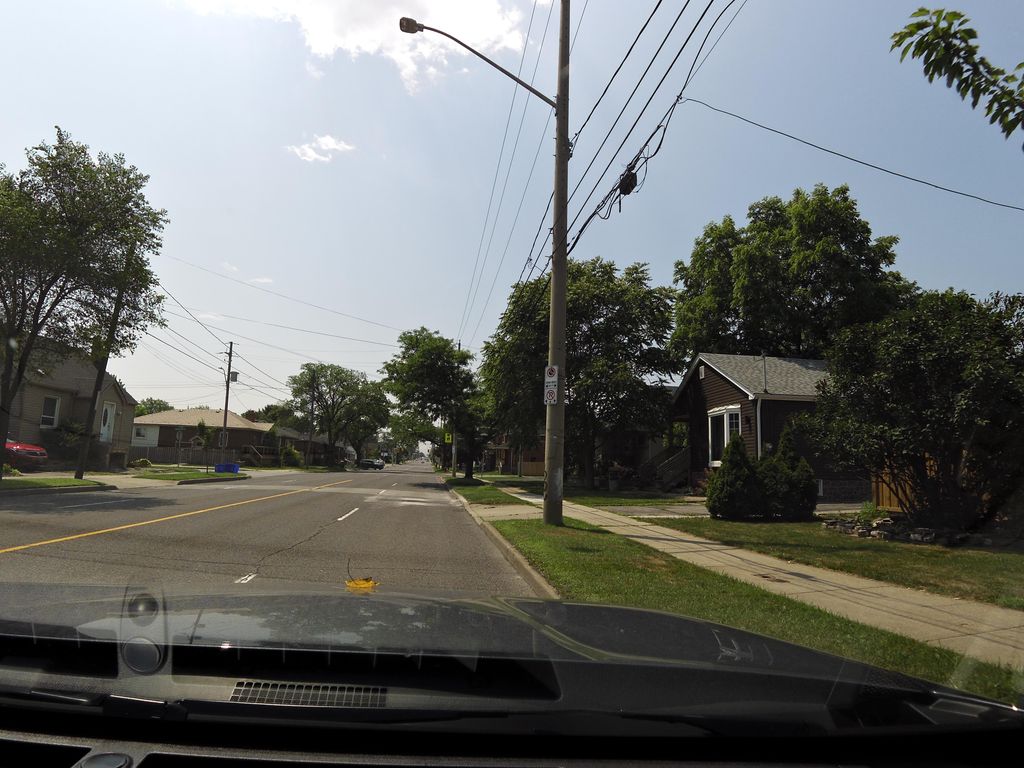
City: hamilton